Field crop: maize
Growth stage: 2
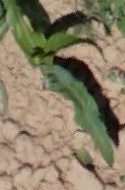
Species: maize